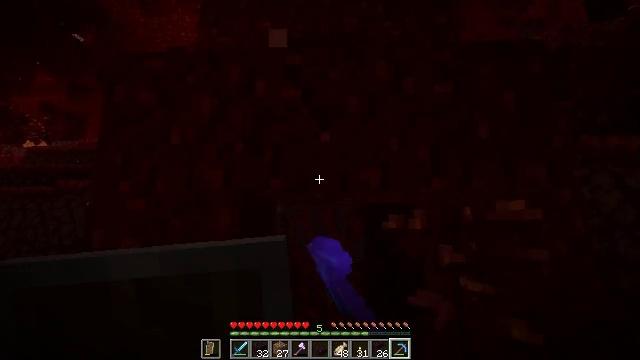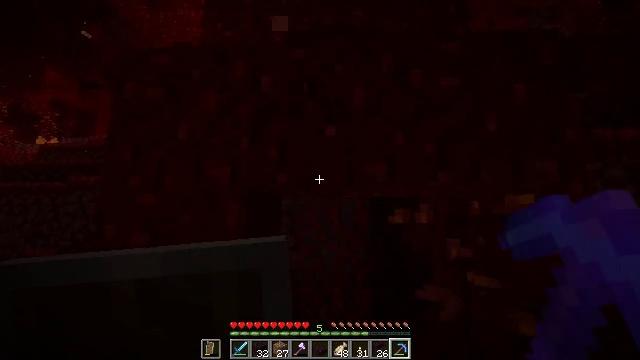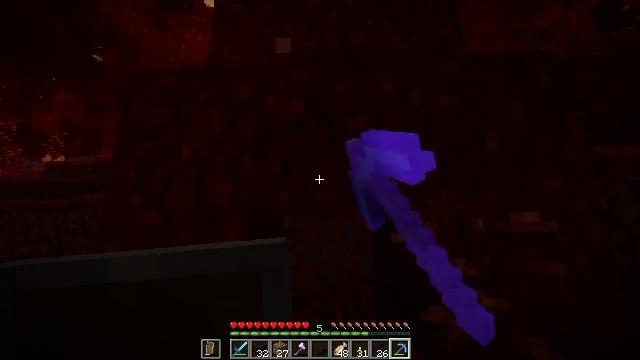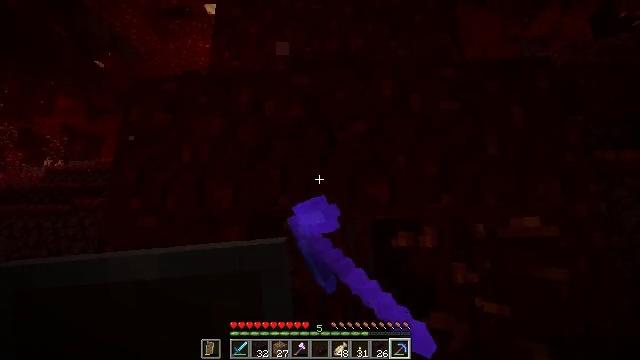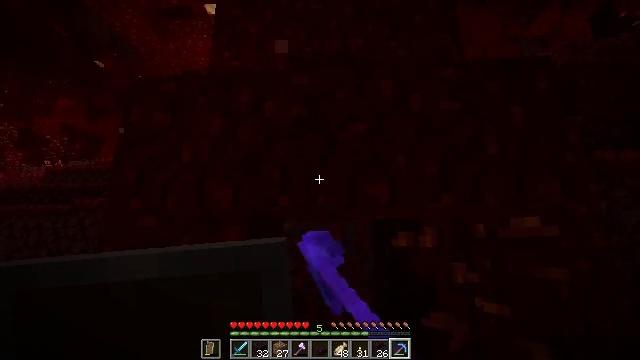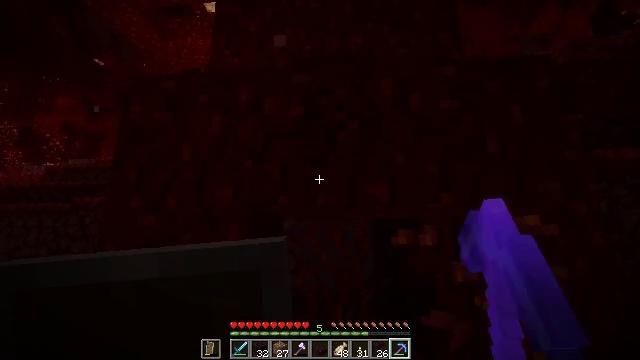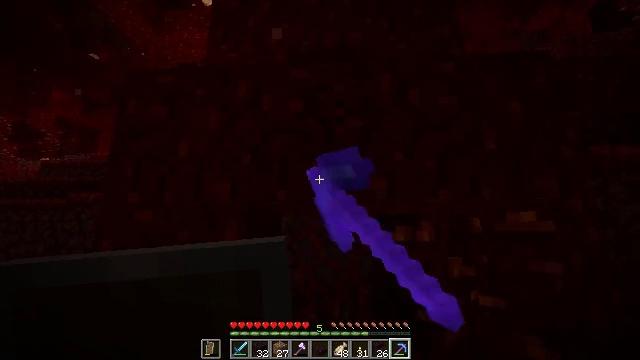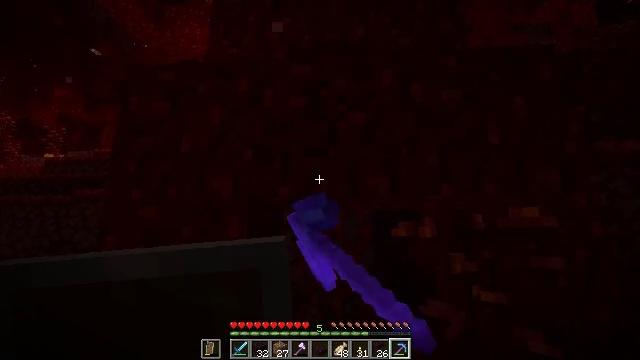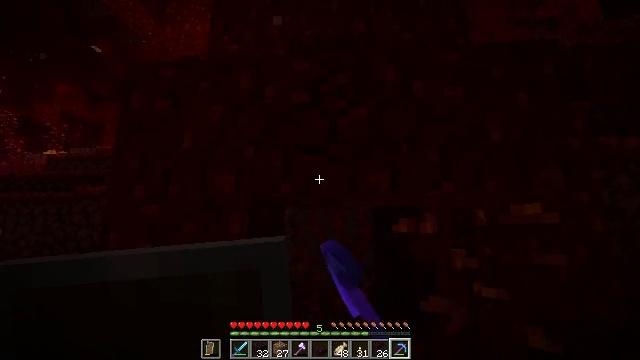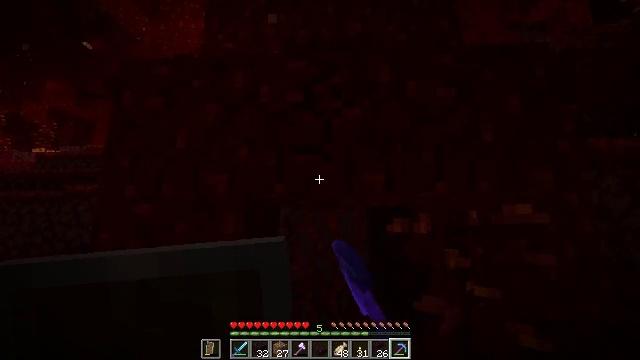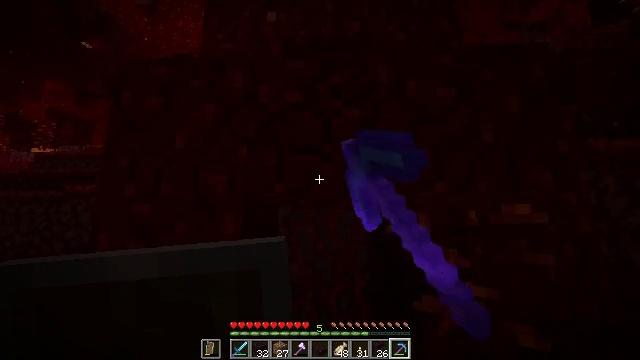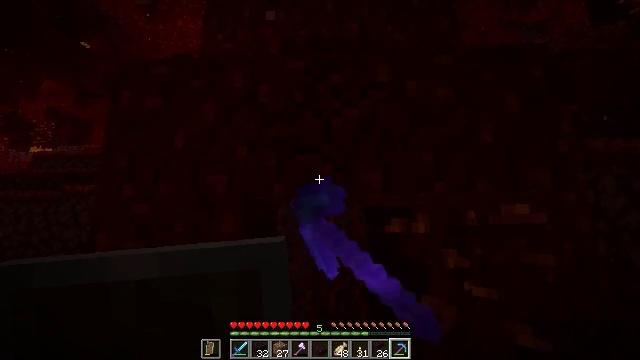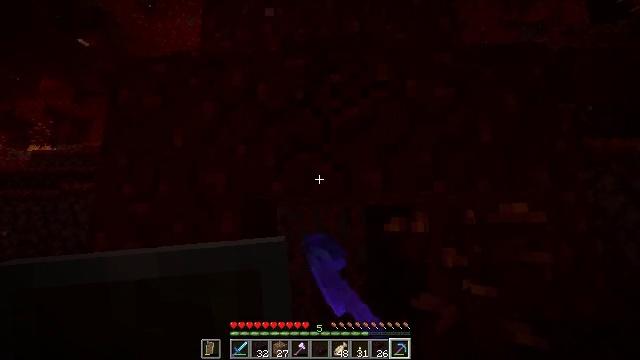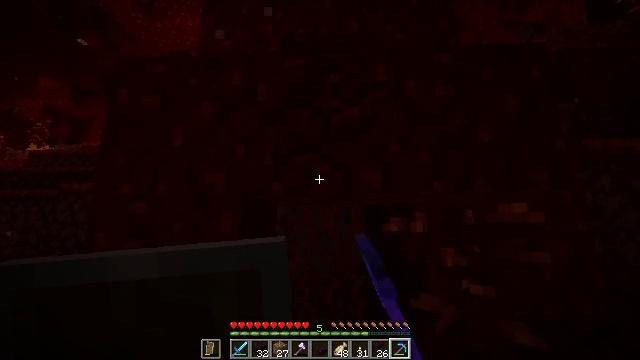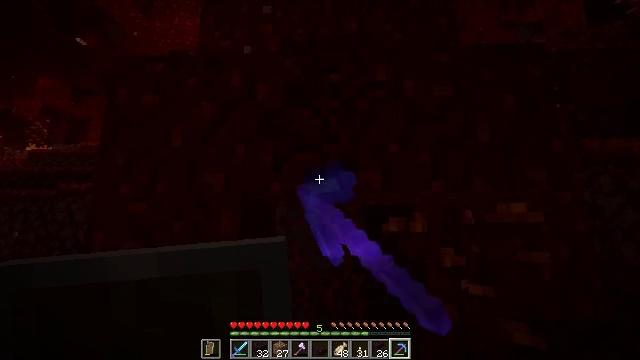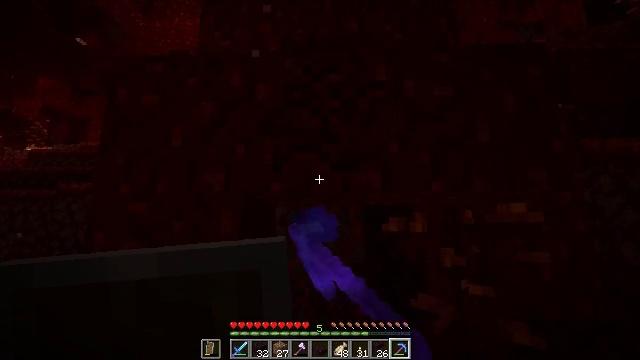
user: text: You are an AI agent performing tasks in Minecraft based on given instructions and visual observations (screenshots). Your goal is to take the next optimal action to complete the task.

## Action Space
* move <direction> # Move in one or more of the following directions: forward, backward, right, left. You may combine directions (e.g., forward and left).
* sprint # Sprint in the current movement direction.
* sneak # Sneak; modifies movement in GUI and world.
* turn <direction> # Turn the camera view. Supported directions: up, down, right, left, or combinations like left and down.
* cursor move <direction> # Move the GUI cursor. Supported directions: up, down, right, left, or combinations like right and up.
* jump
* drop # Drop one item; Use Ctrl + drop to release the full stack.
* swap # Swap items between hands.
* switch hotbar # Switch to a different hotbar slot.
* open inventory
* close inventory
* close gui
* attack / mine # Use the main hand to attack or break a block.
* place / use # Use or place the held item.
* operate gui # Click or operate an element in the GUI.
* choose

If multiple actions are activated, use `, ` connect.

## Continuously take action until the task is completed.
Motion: motion action
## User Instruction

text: Mine the nether wart block in the Nether.
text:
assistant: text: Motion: sneak, turn left and down, attack / mine
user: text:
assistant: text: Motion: sneak, turn up, attack / mine
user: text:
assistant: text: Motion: sneak, turn up, attack / mine
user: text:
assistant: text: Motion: sneak, attack / mine
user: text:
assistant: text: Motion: sneak, attack / mine
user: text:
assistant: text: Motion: sneak, attack / mine
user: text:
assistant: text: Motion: sneak, attack / mine
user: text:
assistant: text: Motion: sneak, attack / mine
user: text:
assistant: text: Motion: sneak, turn right, attack / mine
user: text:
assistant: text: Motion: sneak, attack / mine
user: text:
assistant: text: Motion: sneak, attack / mine
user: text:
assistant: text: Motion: sneak, attack / mine
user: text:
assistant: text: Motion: sneak, attack / mine
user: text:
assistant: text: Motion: sneak, attack / mine
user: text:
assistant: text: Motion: sneak, attack / mine
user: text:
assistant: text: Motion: sneak, attack / mine
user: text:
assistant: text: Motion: sneak, attack / mine
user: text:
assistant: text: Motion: sneak, attack / mine
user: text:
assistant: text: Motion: sneak, attack / mine
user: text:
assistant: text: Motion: sneak, attack / mine
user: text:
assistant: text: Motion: sneak, attack / mine
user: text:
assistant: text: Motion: sneak, attack / mine
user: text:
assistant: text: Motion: sneak, attack / mine
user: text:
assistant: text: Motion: sneak, attack / mine
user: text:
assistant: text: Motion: sneak, attack / mine
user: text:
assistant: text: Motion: sneak, attack / mine
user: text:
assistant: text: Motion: sneak, attack / mine
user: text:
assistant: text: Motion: sneak, attack / mine